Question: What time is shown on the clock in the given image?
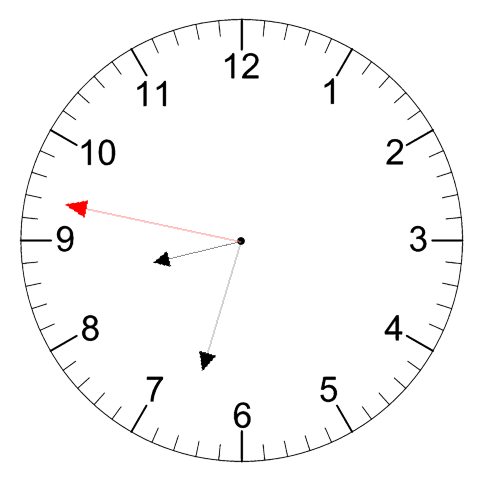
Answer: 08:32:47